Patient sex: M
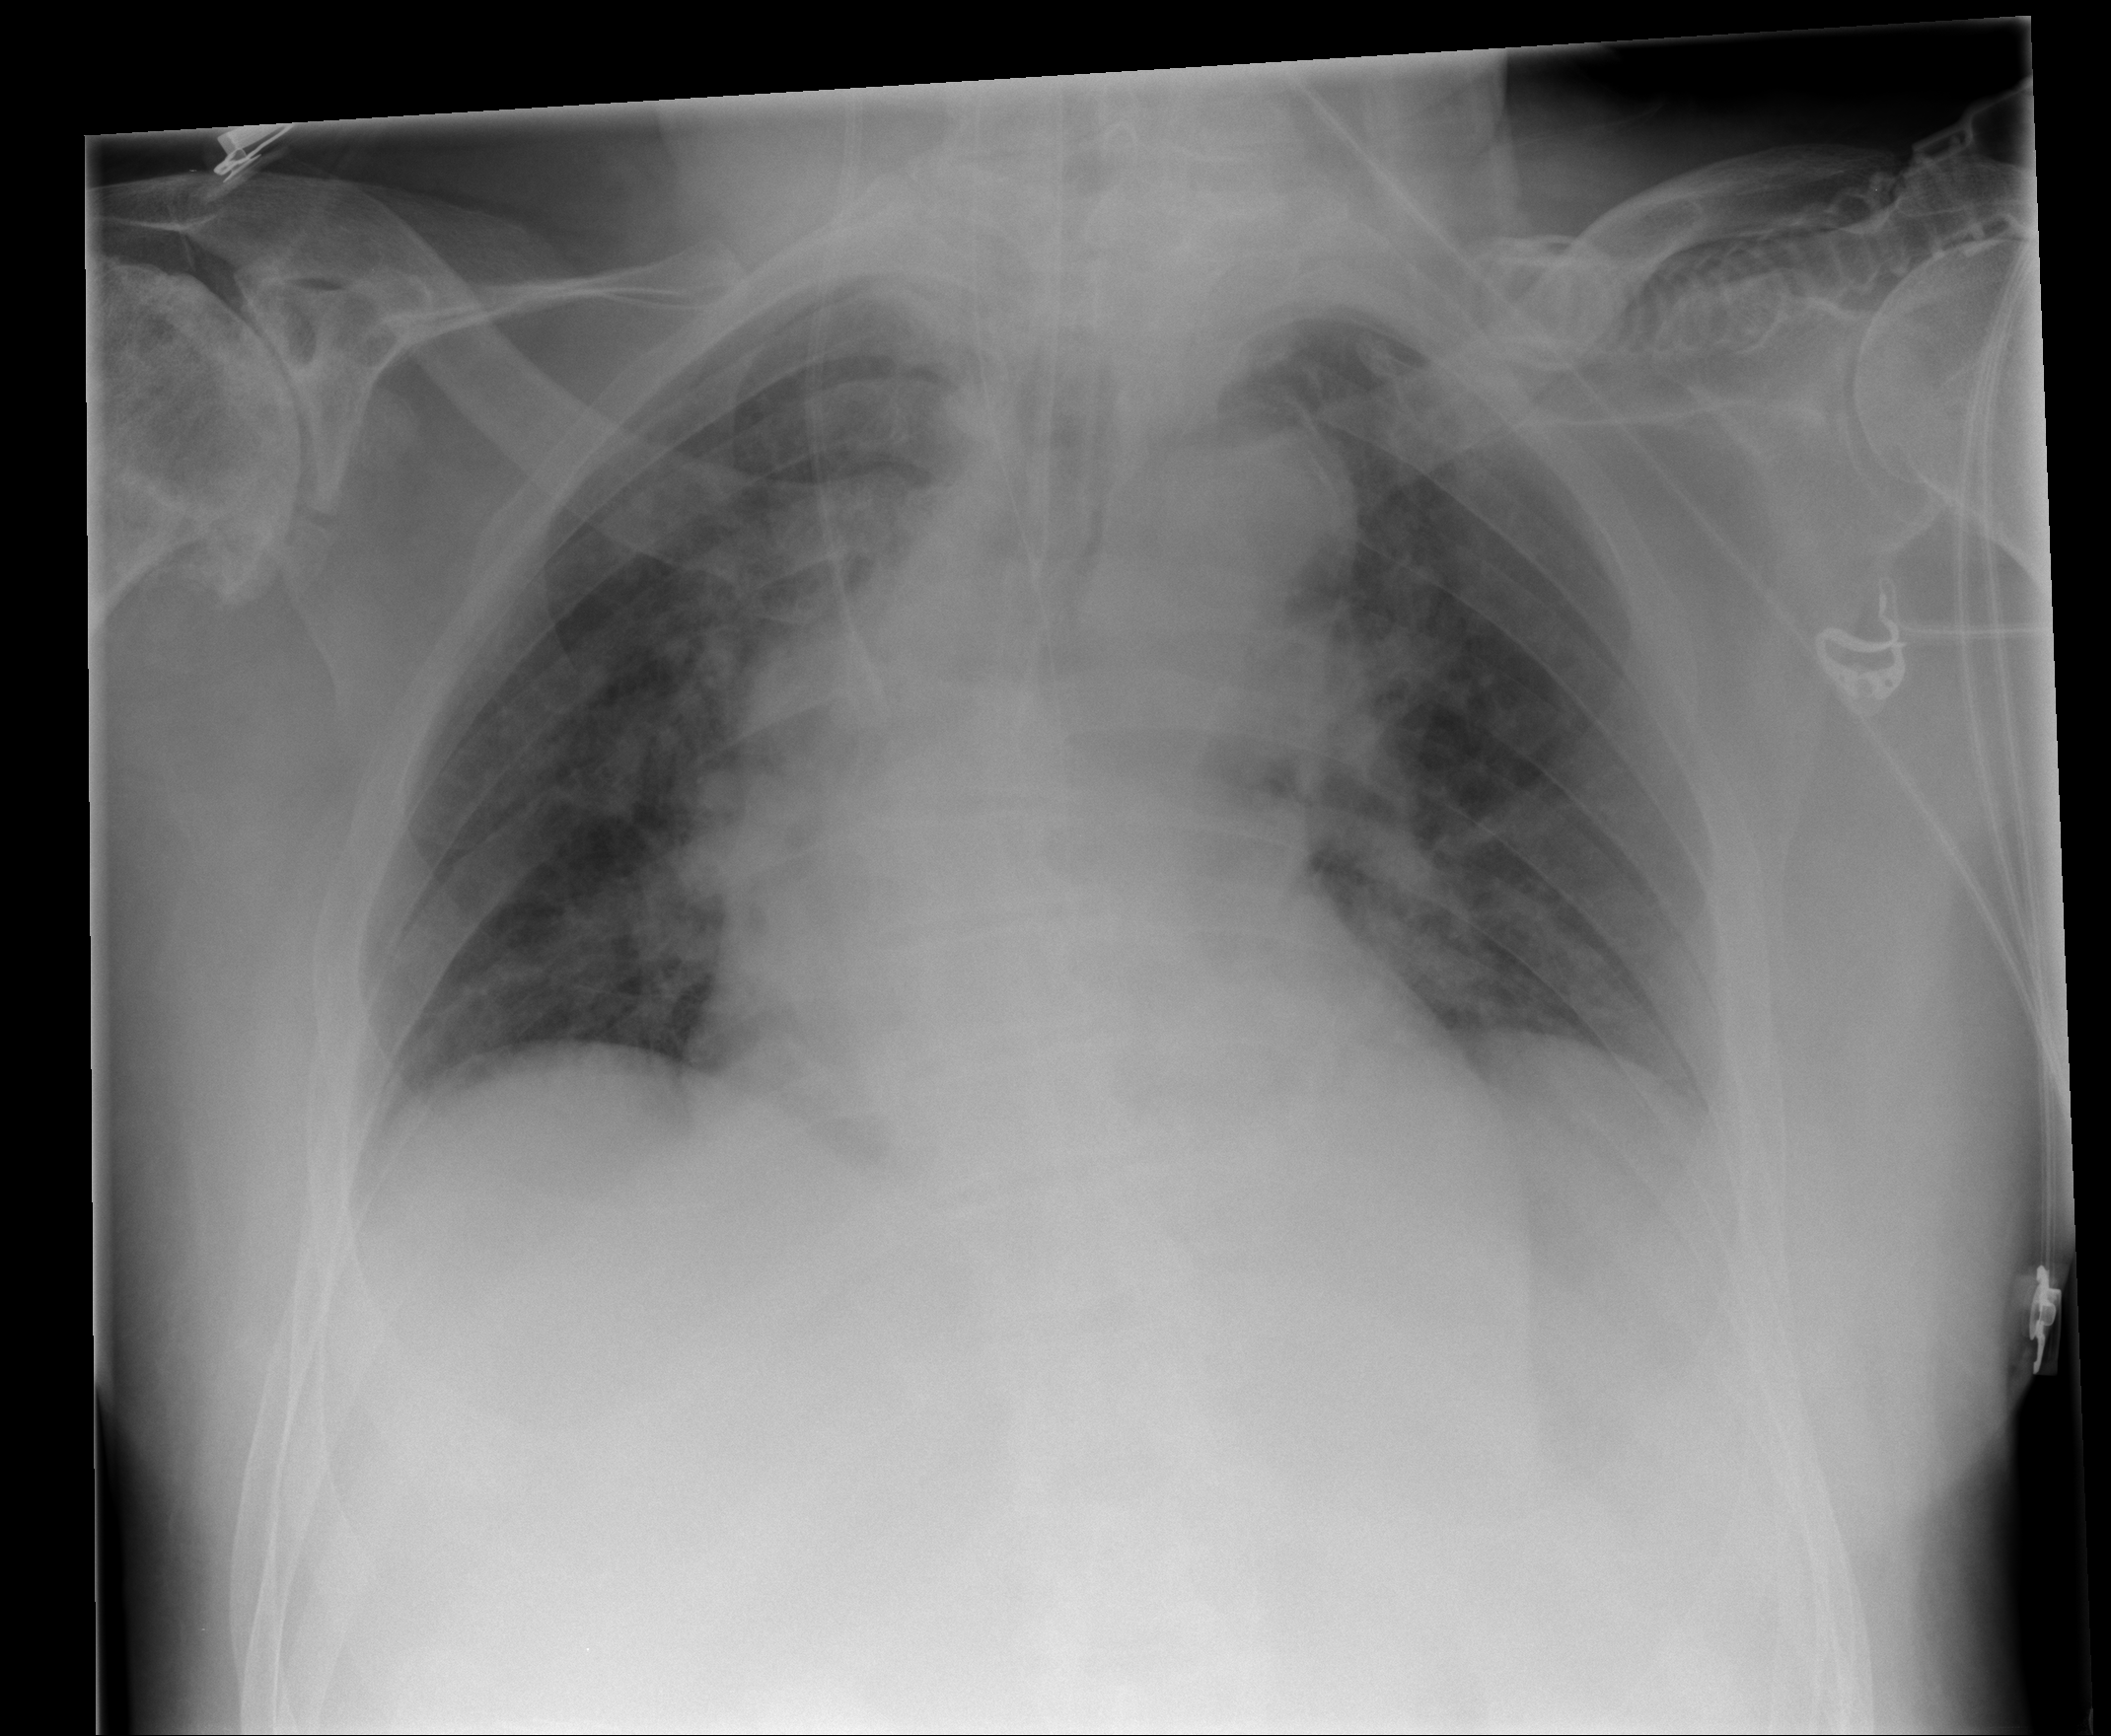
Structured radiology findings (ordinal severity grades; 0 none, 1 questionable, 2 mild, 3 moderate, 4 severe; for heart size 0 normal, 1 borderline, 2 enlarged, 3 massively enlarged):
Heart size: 2
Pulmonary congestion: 3
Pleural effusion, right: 0
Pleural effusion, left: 2
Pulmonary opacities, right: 2
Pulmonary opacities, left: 2
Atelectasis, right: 0
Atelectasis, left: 0